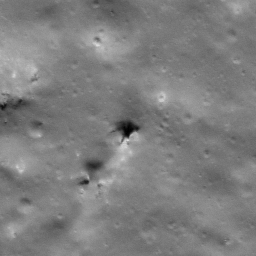
Pit: Copernicus 14
Host crater: Copernicus
Host type: impact_melt
Lunar coordinates: latitude 10.222, longitude 339.904